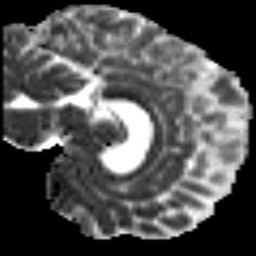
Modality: MD
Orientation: sagittal
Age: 25
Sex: male
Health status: healthy
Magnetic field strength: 3 T
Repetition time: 8.4 s
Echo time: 0.0926 s